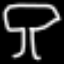
Label: mushroom